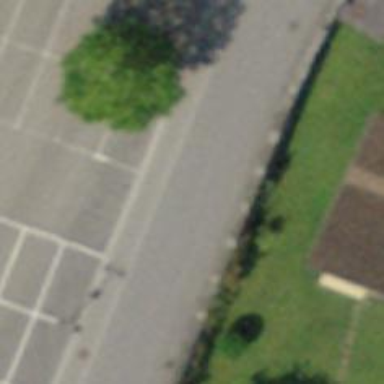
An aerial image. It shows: Asphalt parking aisle off service road.